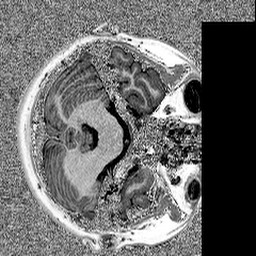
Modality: MP2RAGE
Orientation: axial
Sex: female